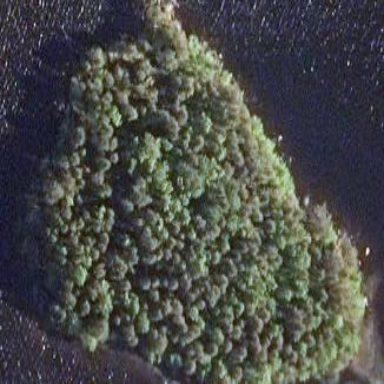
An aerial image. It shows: Islet covered with woodland.